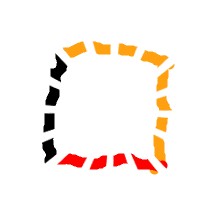
Shape: square